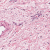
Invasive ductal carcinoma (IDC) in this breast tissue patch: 0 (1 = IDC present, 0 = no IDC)